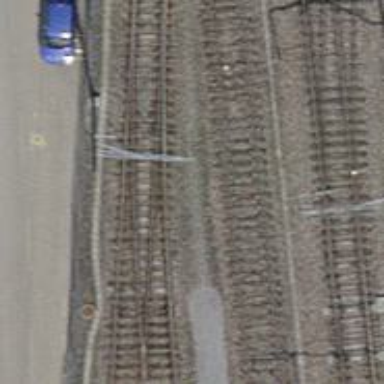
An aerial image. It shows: Railway yard with one track.